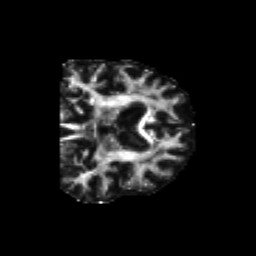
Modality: FA
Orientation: coronal
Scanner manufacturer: siemens
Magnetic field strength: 3 T
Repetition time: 6.8 s
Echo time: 0.093 s